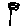
Label: flower